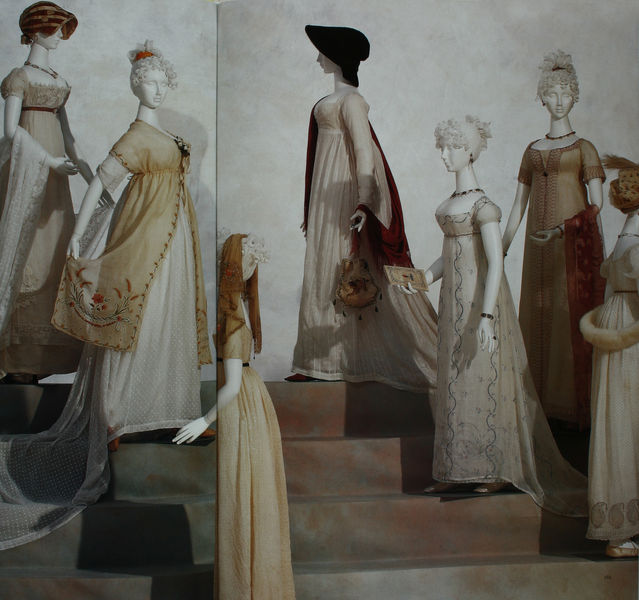
Titel: Kleider
Standort: Kyoto (Japan)
Institution: Kyoto Costume Institute
Schlagwörter: dunkel, feder, gruppe, schatten, umhang, weiß, frauen, menschen, ocker, ausschnitt, braun, busen, frankreich, frau, frisur, frisuren, hell, hut, hüte, kleid, kleider, licht, marmor, mitte, schmuck, schwarz, gürtel, rot, schal, schleier, tuch, beige, haube, mode, kappe, wand, arme, kleidung, lang, leinen, pelz, präsentation, spitze, ärmel, hände, gewand, haare, stickerei, stoff, gewänder, ohrringe, saum, dekolletee, locken, löckchen, seide, zart, perücke, schärpe, schleppe, taille, japan, sommer, fotos, ecke, halsband, tüll, zöpfe, schleppen, creme, kette, werbung, figuren, französisch, treppe, treppen, braut, stufen, ring, entblösst, foto, fotografie, wände, hochsteckfrisuren, posen, porzellan, bedeckt, unnatürlich, schnitt, seite, ketten, mäntel, napoleon, hauben, tasche, bekleidung, puppe, puppen, kurz, heft, parfum, ausstellung, tracht, parfüm, armband, handtasche, farbfoto, mittelalter, durchsichtig, cut, bleich, sieben, leicht, sammlung, museum, stickereien, empire, taschen, gewebe, design, eleganz, fahl, mamor, bodenlang, schals, figurinen, prospekt, luftig, stiege, trach, kapotte, brautkleid, figurine, wallend, haarbänder, damenmode, modenschau, schneider, brustband, skulptural, sophie, halsketten, canova, gestelzt, zartheit, brautkleider, tageskleider, modepuppen, europäisch, frsiuren, fähle, luftigkeit, sommerkleider, stadtkleidung, hohe teille